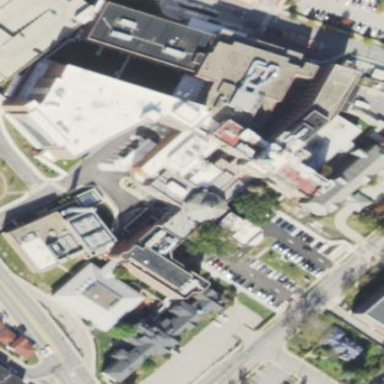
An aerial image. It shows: Hospital building.